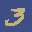
Label: 3